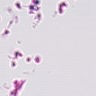
Metastatic tissue present: no